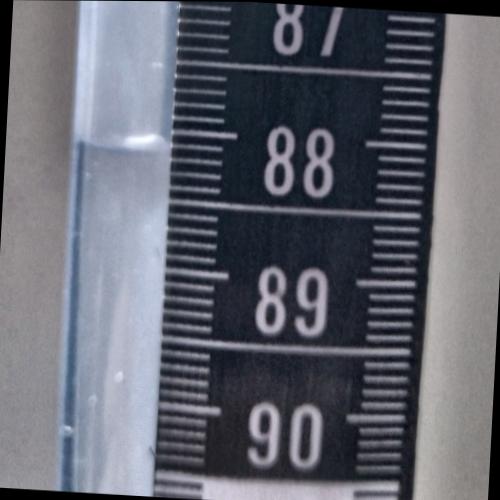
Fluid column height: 88.1 cm